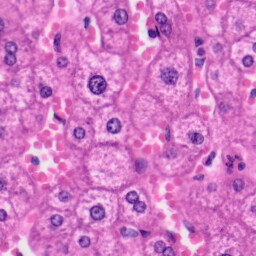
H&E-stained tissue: Liver